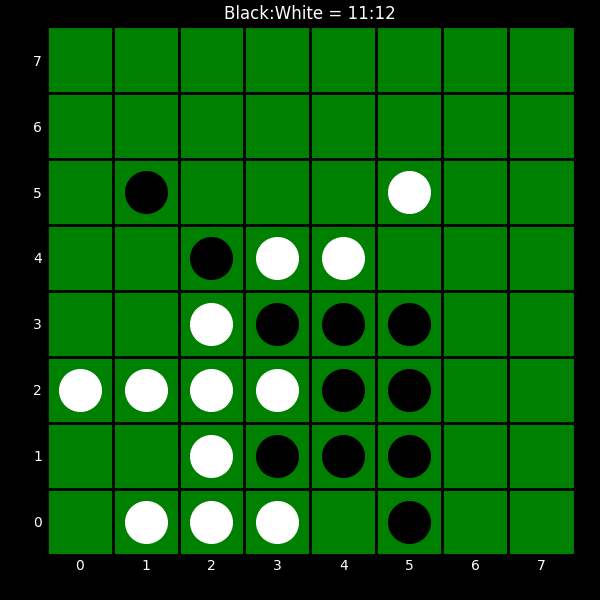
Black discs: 11
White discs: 12